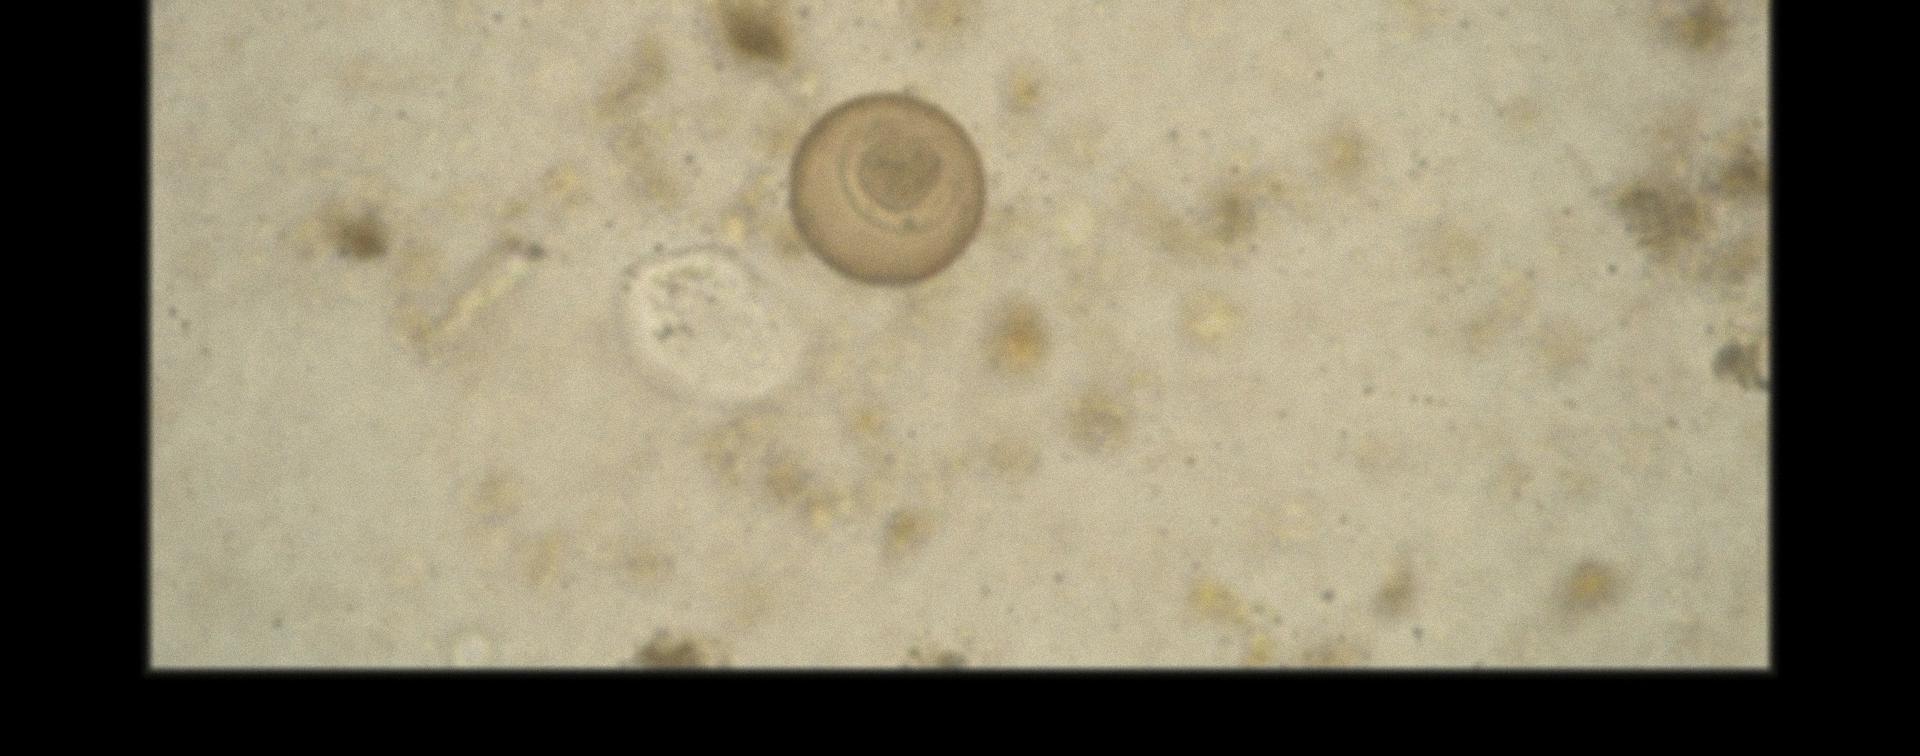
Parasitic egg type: Hymenolepis diminuta